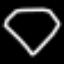
Label: diamond